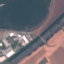
Label: Highway